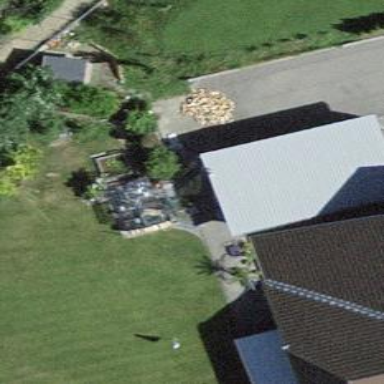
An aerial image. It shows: Garage building.